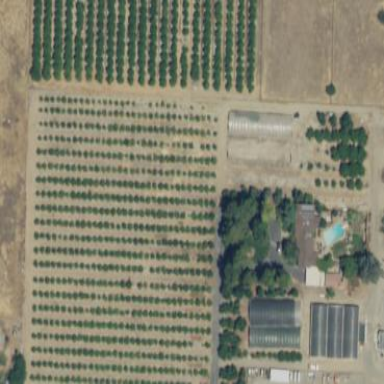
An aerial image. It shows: Plant nursery area.